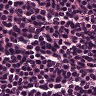
Metastatic tissue present: no